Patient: sex F, age 37
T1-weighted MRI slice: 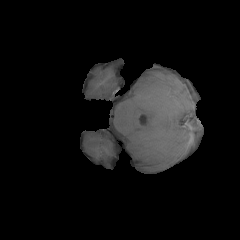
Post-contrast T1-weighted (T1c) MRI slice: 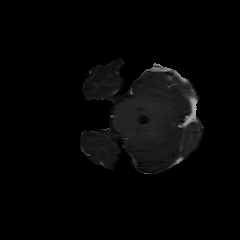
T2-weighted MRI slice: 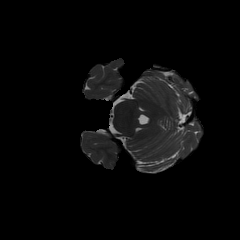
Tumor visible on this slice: no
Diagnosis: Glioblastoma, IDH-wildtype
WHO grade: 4